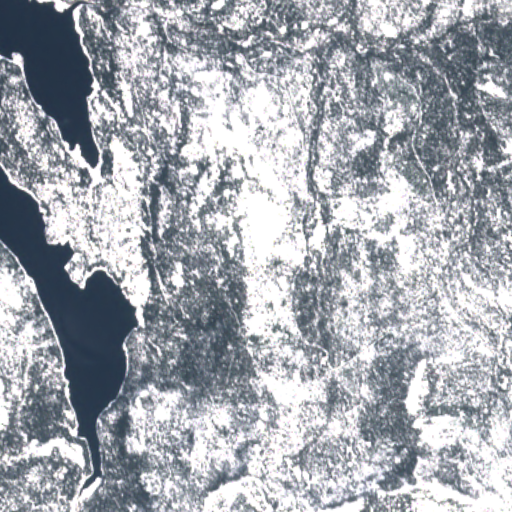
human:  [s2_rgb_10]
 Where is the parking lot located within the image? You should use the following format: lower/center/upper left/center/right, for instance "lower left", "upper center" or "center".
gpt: The parking lot is located in the upper left of the image.
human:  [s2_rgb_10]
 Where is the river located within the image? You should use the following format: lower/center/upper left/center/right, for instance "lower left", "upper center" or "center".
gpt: The river is located in the left of the image.
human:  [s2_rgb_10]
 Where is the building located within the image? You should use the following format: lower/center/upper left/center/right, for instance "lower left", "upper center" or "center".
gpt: The building is located in the upper left of the image.
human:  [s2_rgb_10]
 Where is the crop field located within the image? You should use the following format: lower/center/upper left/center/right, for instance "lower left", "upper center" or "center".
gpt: There is no crop field in the image.